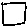
Label: square